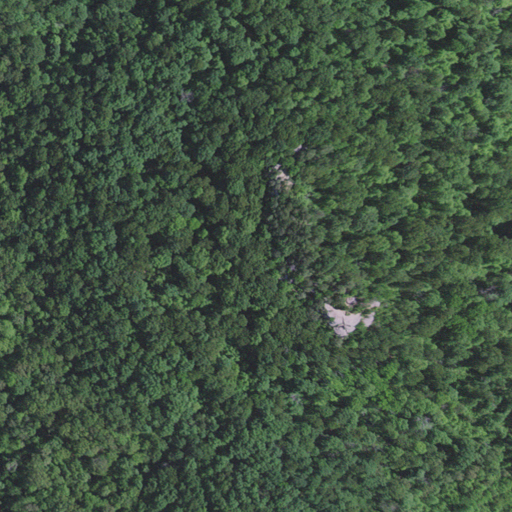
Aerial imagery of mountain in Kentucky named Lockegee Rock containing only deciduous forest